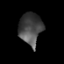
Tissue: prostate
Cell type: T cells
Senescence score: 0.2858
Nuclear area (px): 706
Mean DAPI intensity: 72.45